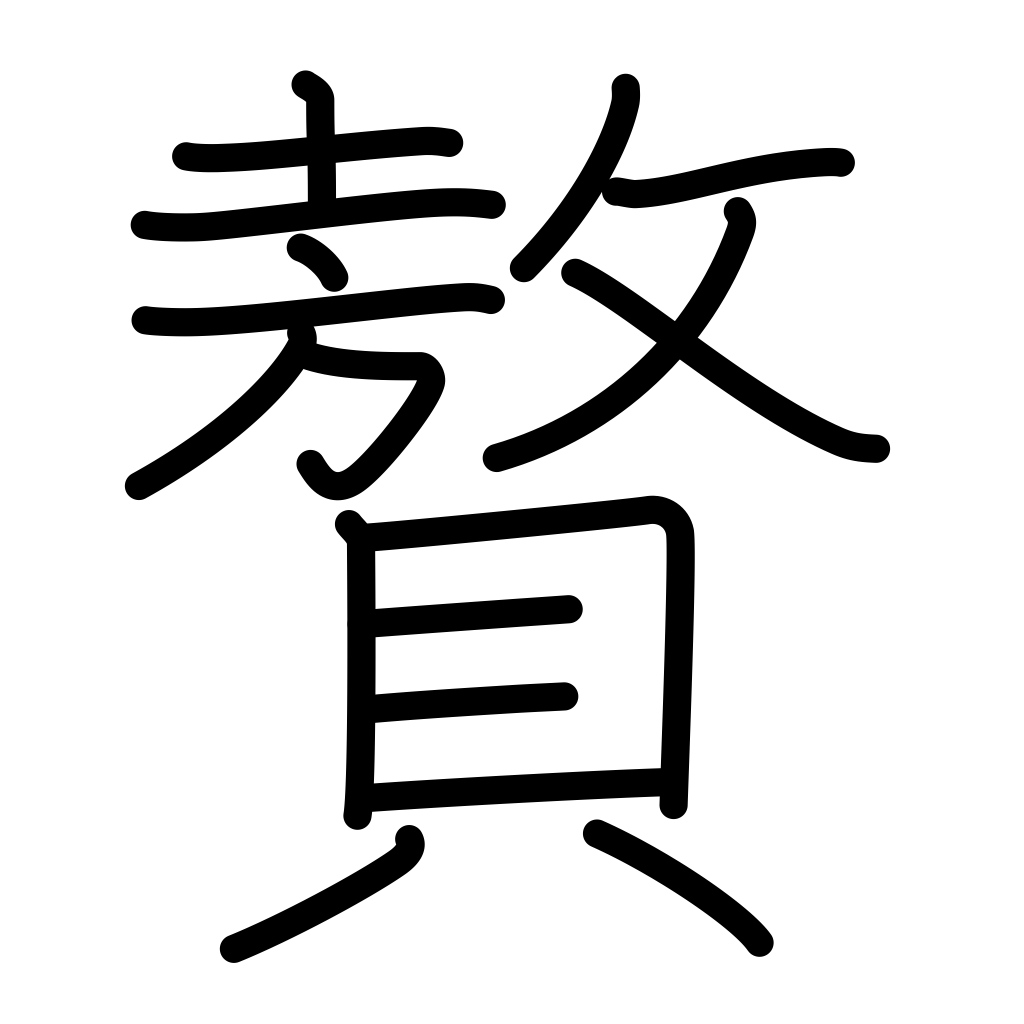
Meaning: luxury